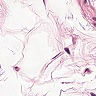
Metastatic tissue present: no